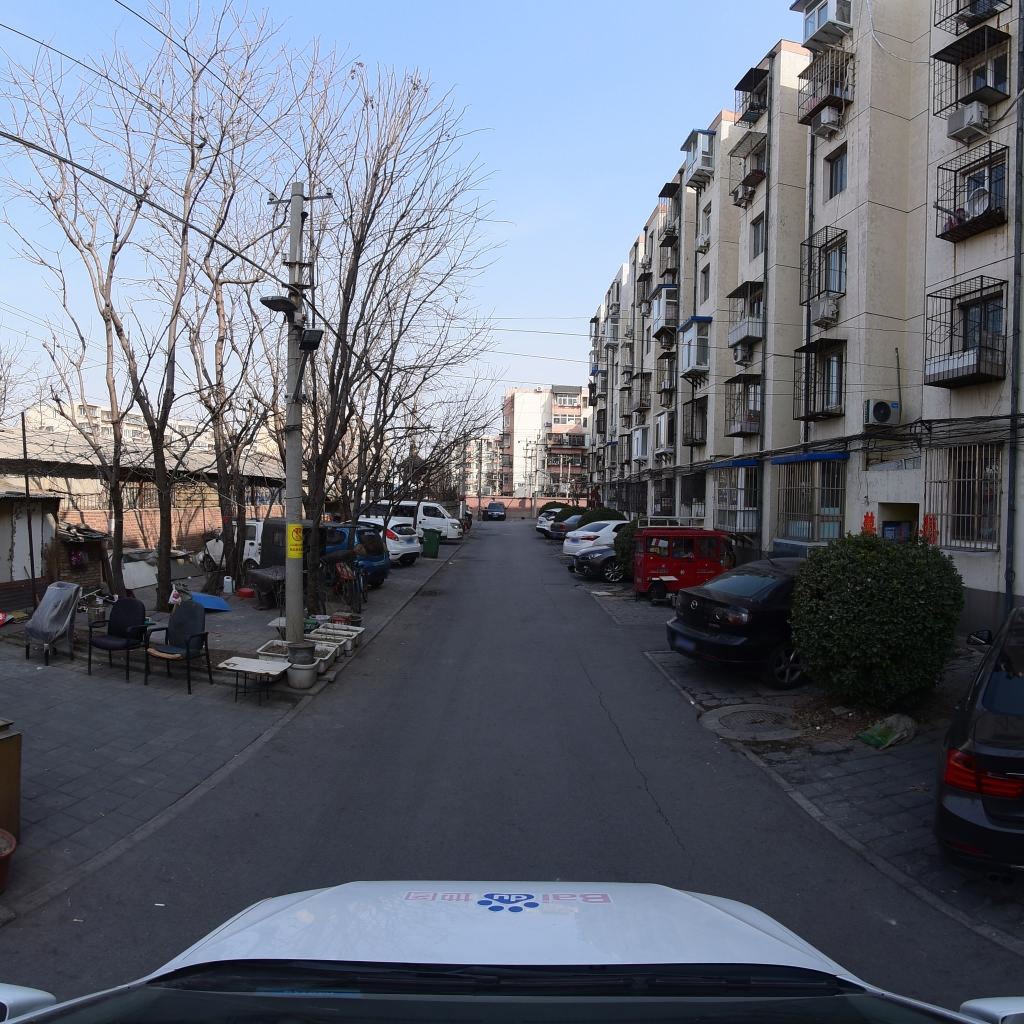
Region: Fengtai
Road damage annotations: longitudinal crack, manhole cover, longitudinal crack